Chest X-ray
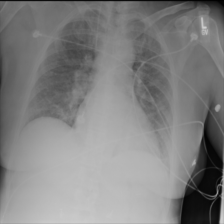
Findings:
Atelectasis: negative
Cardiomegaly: negative
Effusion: negative
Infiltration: negative
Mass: negative
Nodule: negative
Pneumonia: negative
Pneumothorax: negative
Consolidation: negative
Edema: negative
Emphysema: negative
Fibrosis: negative
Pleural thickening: negative
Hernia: negative